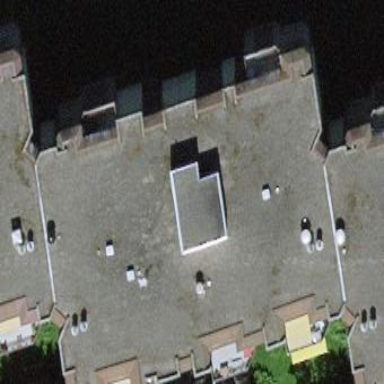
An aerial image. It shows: View of apartment building.